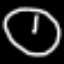
Label: clock